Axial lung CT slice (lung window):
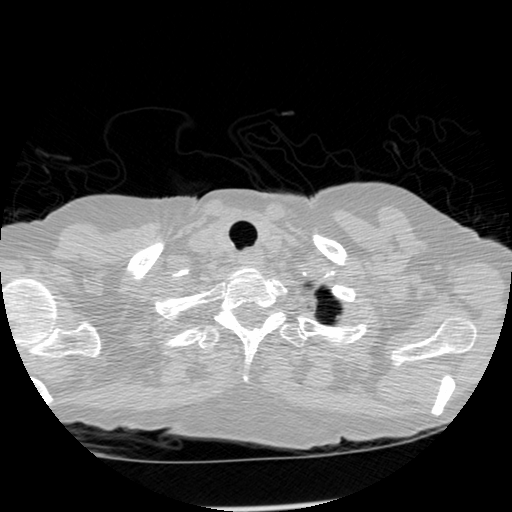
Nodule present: no